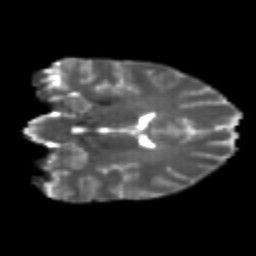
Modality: T2w
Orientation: coronal
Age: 23
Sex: female
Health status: healthy
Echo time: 0.074 s